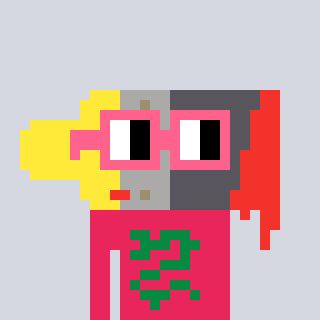
a pixel art character with square pink glasses, a paintbrush-shaped head and a redpinkish-colored body on a cool background